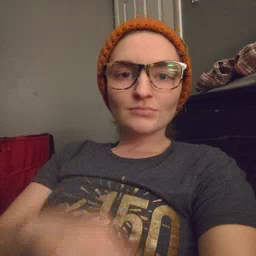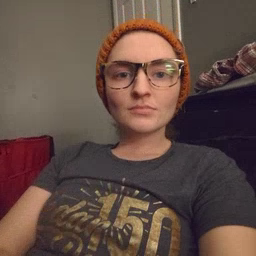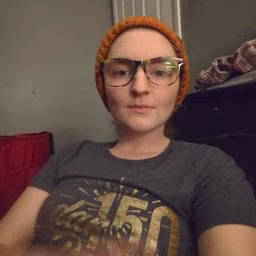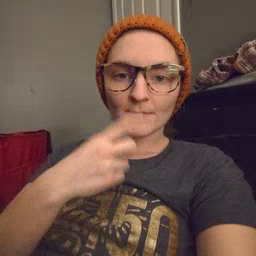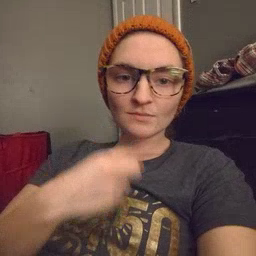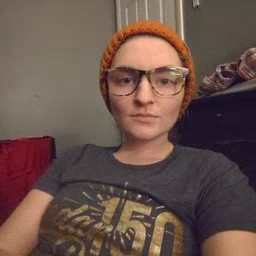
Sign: lips